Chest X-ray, PA view. Patient: 65 years old, sex F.
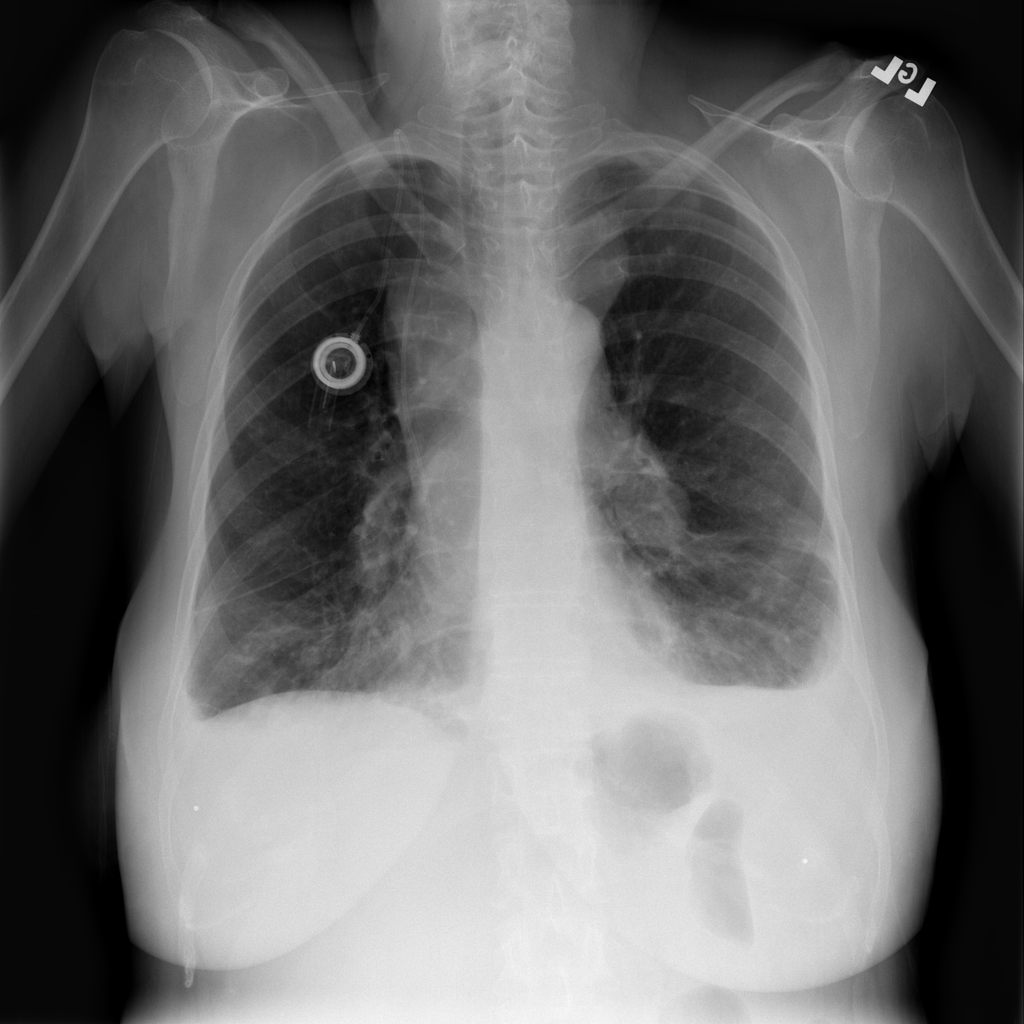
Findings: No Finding